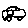
Label: car